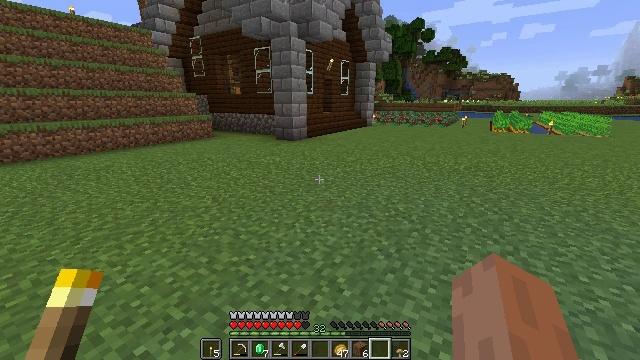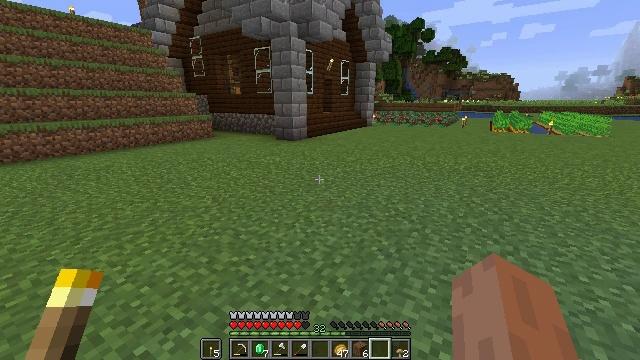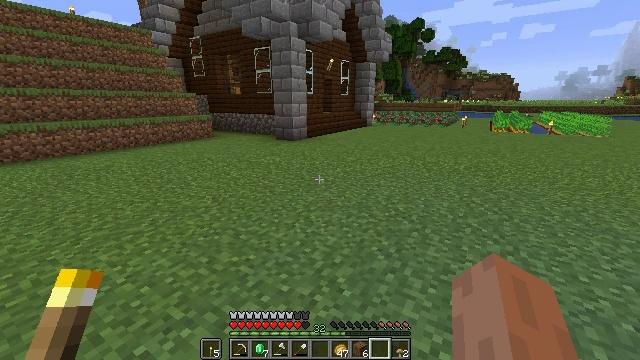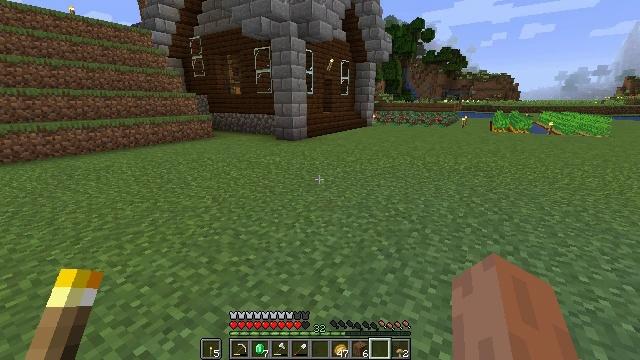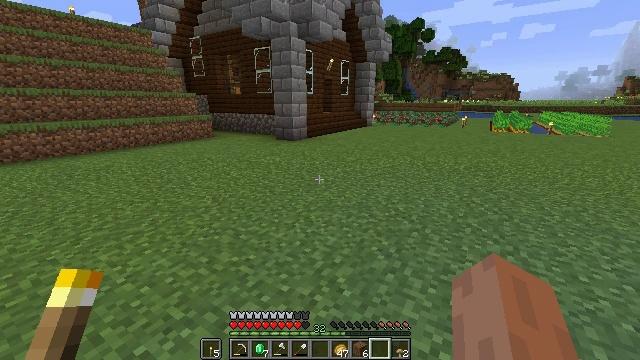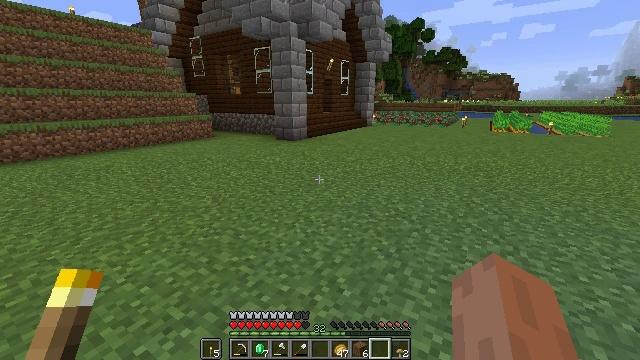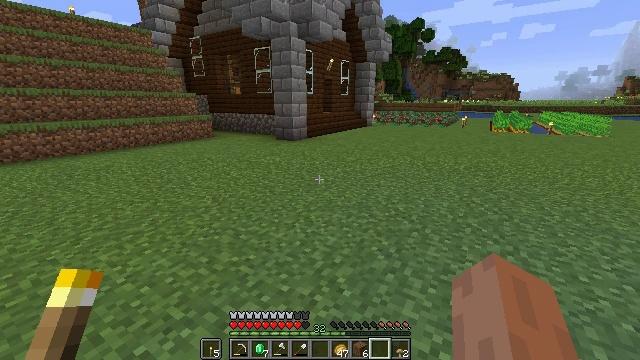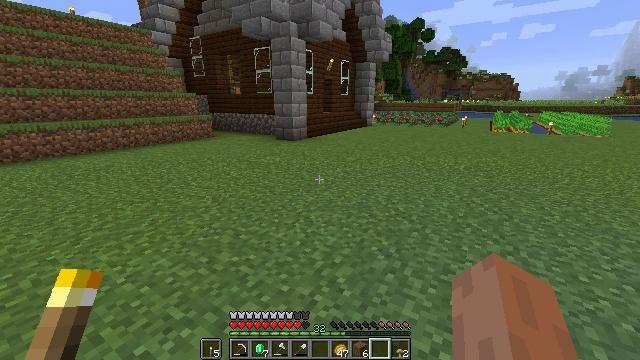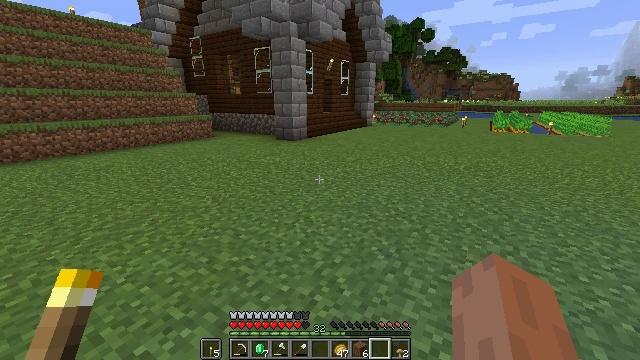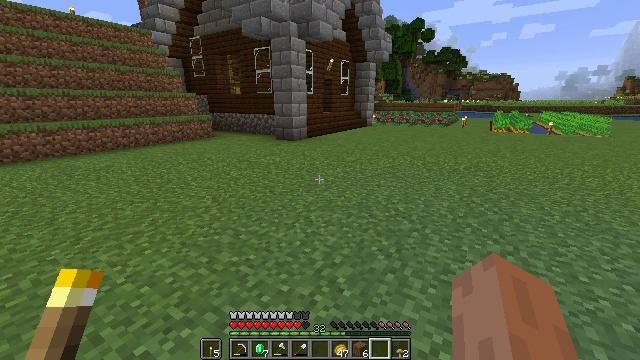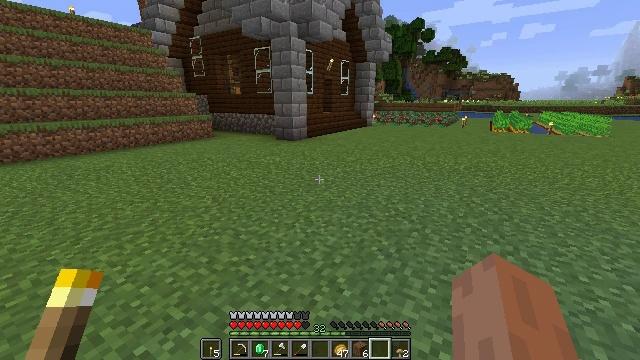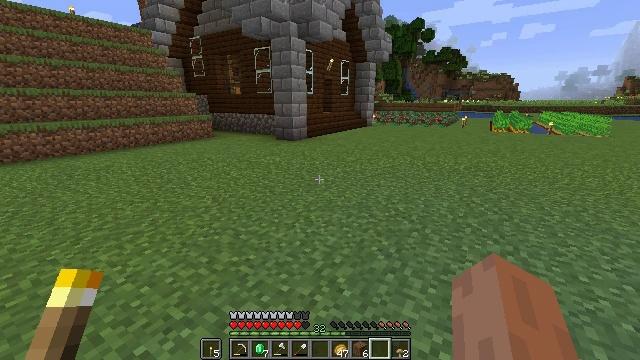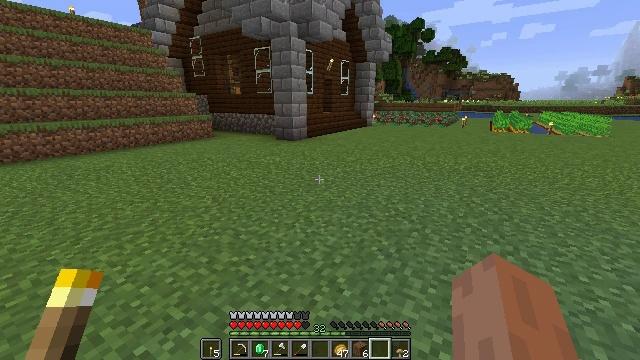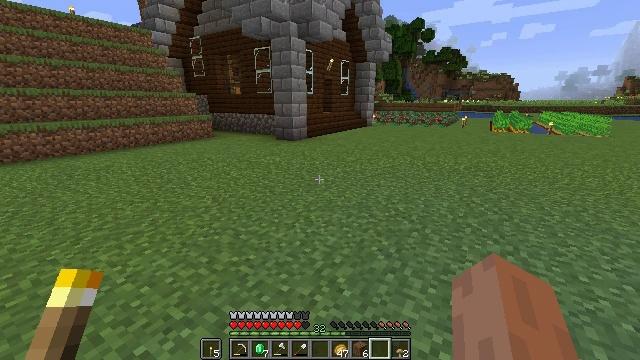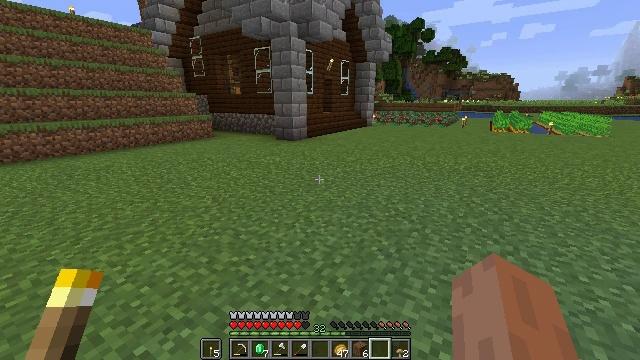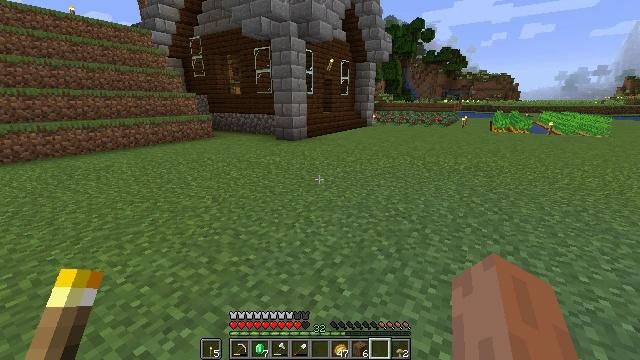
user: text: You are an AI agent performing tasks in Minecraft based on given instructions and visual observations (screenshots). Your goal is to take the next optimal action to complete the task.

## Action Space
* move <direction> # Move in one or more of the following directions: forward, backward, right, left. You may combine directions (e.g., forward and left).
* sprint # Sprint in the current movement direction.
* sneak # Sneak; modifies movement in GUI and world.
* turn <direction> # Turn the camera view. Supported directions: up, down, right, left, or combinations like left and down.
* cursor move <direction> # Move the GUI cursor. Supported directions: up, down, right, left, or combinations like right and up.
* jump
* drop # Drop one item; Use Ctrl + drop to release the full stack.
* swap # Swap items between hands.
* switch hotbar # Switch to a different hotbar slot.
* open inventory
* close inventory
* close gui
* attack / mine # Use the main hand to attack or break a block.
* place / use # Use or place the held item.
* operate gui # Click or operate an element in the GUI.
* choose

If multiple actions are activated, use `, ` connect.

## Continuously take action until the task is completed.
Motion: motion action
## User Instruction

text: Craft some spruce stairs.
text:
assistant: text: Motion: no_op
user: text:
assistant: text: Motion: no_op
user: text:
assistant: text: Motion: no_op
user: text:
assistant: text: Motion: no_op
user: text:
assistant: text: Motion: no_op
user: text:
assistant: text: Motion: no_op
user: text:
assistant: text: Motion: no_op
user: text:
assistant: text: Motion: no_op
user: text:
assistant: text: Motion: no_op
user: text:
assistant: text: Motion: no_op
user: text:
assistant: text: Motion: no_op
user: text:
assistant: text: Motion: no_op
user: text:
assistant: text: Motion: no_op
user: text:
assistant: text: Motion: no_op
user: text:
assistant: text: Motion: no_op
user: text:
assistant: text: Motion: no_op
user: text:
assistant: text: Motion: no_op
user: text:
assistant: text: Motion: no_op
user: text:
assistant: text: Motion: no_op
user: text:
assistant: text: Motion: no_op
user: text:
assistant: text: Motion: no_op
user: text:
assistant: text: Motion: turn left and up
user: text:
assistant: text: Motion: turn left and up
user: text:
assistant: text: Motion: no_op
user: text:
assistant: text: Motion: no_op
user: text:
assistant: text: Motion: no_op
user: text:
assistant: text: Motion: no_op
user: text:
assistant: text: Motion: no_op
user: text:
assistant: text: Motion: no_op
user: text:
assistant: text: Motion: no_op